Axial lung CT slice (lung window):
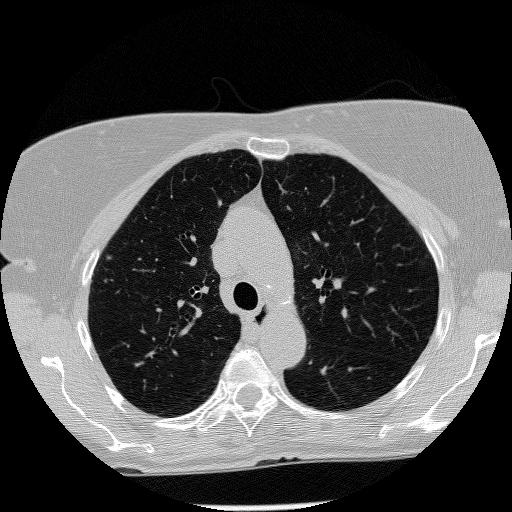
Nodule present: yes
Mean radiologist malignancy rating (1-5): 3